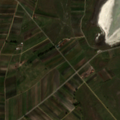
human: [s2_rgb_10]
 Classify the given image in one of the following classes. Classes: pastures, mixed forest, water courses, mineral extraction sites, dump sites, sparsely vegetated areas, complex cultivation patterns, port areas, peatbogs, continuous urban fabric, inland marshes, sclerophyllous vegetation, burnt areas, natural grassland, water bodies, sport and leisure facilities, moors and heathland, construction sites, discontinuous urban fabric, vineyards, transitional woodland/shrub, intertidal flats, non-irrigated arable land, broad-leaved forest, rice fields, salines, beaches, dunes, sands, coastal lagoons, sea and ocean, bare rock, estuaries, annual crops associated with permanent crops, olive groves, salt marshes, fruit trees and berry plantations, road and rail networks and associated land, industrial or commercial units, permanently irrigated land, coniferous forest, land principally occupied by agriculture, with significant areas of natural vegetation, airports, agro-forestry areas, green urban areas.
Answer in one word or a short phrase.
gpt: vineyards, natural grassland, inland marshes, water bodies